Question: I Have a PDF document made by Latex which contains a table.
What are the pdf operators that represents this table ? I think Latex draws the table. right ?
as I want to extract it using PDFBOX library
When I decoded the PDF table I found these lines related to graphical objects and text.
does the line between q and Q draws a lines or
for the table

'''
stream
q
1 0 0 1 139.746 715.892 cm
[]0 d 0 J 0.398 w 0 0 m 100.9 0 l S
Q
q
1 0 0 1 139.746 703.738 cm
[]0 d 0 J 0.398 w 0 0 m 0 11.955 l S
Q
BT
/F8 9.9626 Tf 148.795 707.324 Td [(aaaa)]TJ
ET
q
1 0 0 1 186.626 703.738 cm
[]0 d 0 J 0.398 w 0 0 m 0 11.955 l S
Q
BT
/F8 9.9626 Tf 198.277 707.324 Td [(bbbb)]TJ
ET
'''
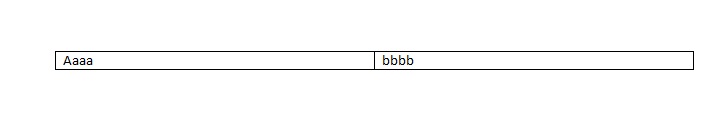
Answer: The explanation for the commands can easily be found in <URL>.
One command at a time, and remembering that PDF has <URL>, we can find in Chapter 4 "Graphics":
'''
q % save graphics state (SS4.2.1)
1 0 0 1 139.746 715.892 cm % set transform matrix (SS4.2.3)
% --this is a simple 'translate' to (139.746,715.892)
[]0 d % set dash pattern to solid (SS4.3.3)
0 J % set line cap to Butt
0.398 w % set line width to 0.398 units
0 0 m % move "current point" (SS4.4.1)
100.9 0 l % append straight line
S % stroke the path (SS4.4.2)
Q % restore the graphics state
'''